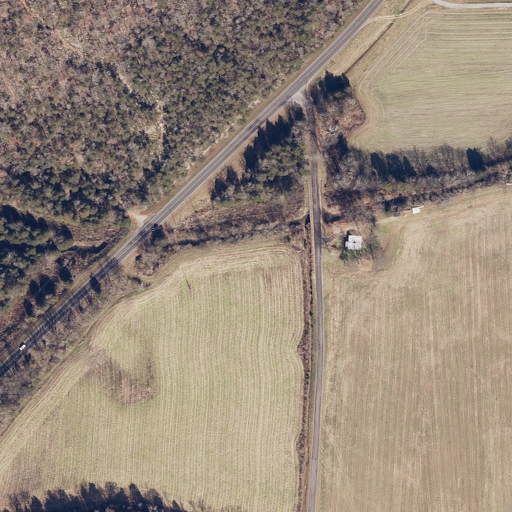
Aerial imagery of valley in Alabama named Woodall Hollow containing pasture, cultivated crops, open development, deciduous forest, shrub, mixed forest, low intensity development, and evergreen forest